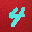
Label: 4